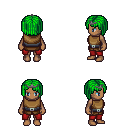
a pixel art fantasy rpg character, female body template, human, dark skin, leather chest armor, red pants, green pageboy hairstyle, iron tiara, four views (front, back, left, right), 2x2 character sprite sheet, small pixel art, hard edges, no anti-aliasing